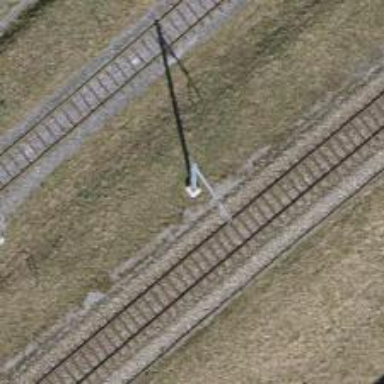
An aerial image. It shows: Catenary mast for power lines.